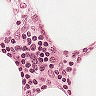
Metastatic tissue present: no